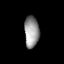
Tissue: lung
Cell type: Endothelial cells
Senescence score: 0.5871
Nuclear area (px): 452
Mean DAPI intensity: 149.719